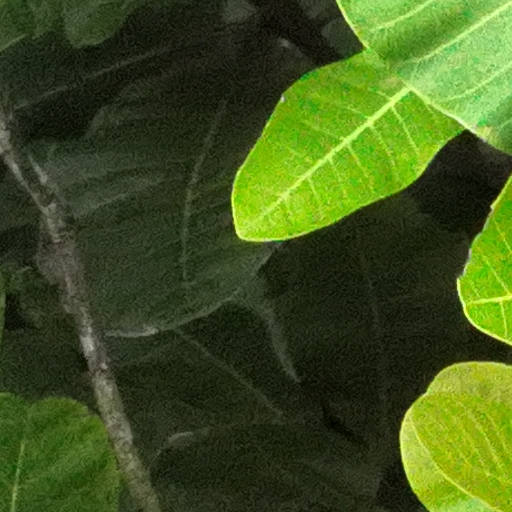
Species: Anacardium excelsum
GBIF accepted scientific name: Anacardium excelsum
Crown area (m\u00b2): 336.616